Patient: sex F, age 65
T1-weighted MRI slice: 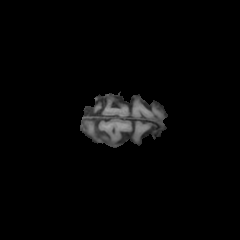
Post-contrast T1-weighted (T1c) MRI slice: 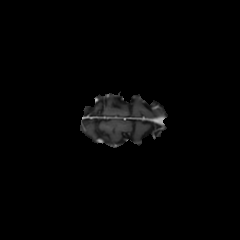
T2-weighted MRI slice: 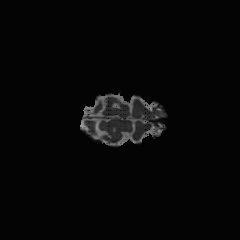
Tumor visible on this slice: no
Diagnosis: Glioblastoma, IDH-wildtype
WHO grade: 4